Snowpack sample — Buffalo Mountain, Silverthorne, Colorado, USA (2/22/26, 2:02 PM MST)
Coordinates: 39.622, -106.113
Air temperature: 33 °F
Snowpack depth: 63 cm
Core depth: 50 cm
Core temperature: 28.4 °F
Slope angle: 11°, slope face: 116°
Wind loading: low
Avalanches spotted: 0
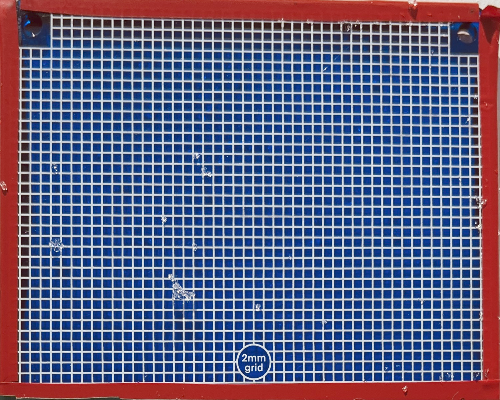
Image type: profile
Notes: In a firebreak similar to site 1, minimal wind loading with no spotted avalanches (not many faces in view though)